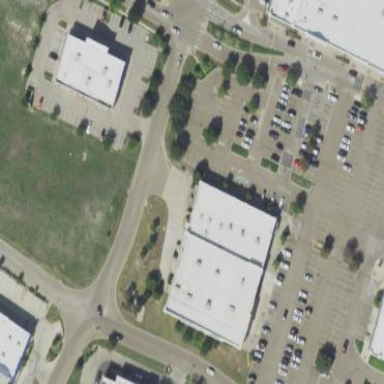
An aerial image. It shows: Retail building.